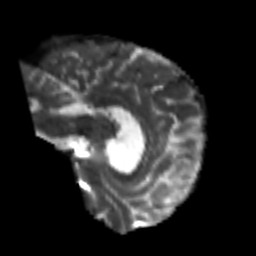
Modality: T2w
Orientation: sagittal
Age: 66
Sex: male
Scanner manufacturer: siemens
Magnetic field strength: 3 T
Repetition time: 7.3 s
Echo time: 0.087 s